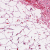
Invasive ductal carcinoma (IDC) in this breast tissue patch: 0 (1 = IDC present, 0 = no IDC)